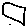
Label: square